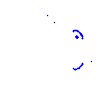
Particle: proton